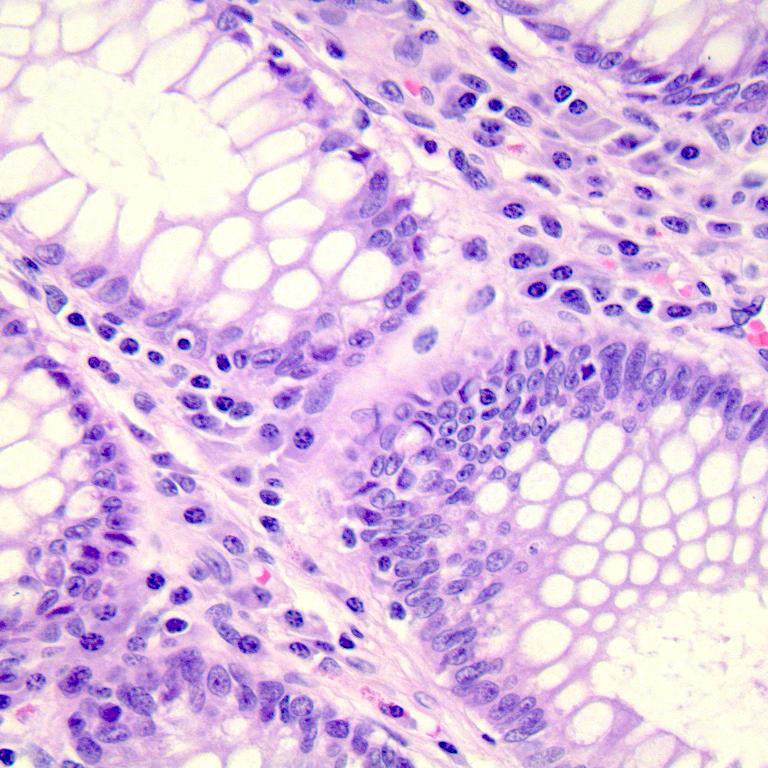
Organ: colon
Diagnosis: benign